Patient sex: M
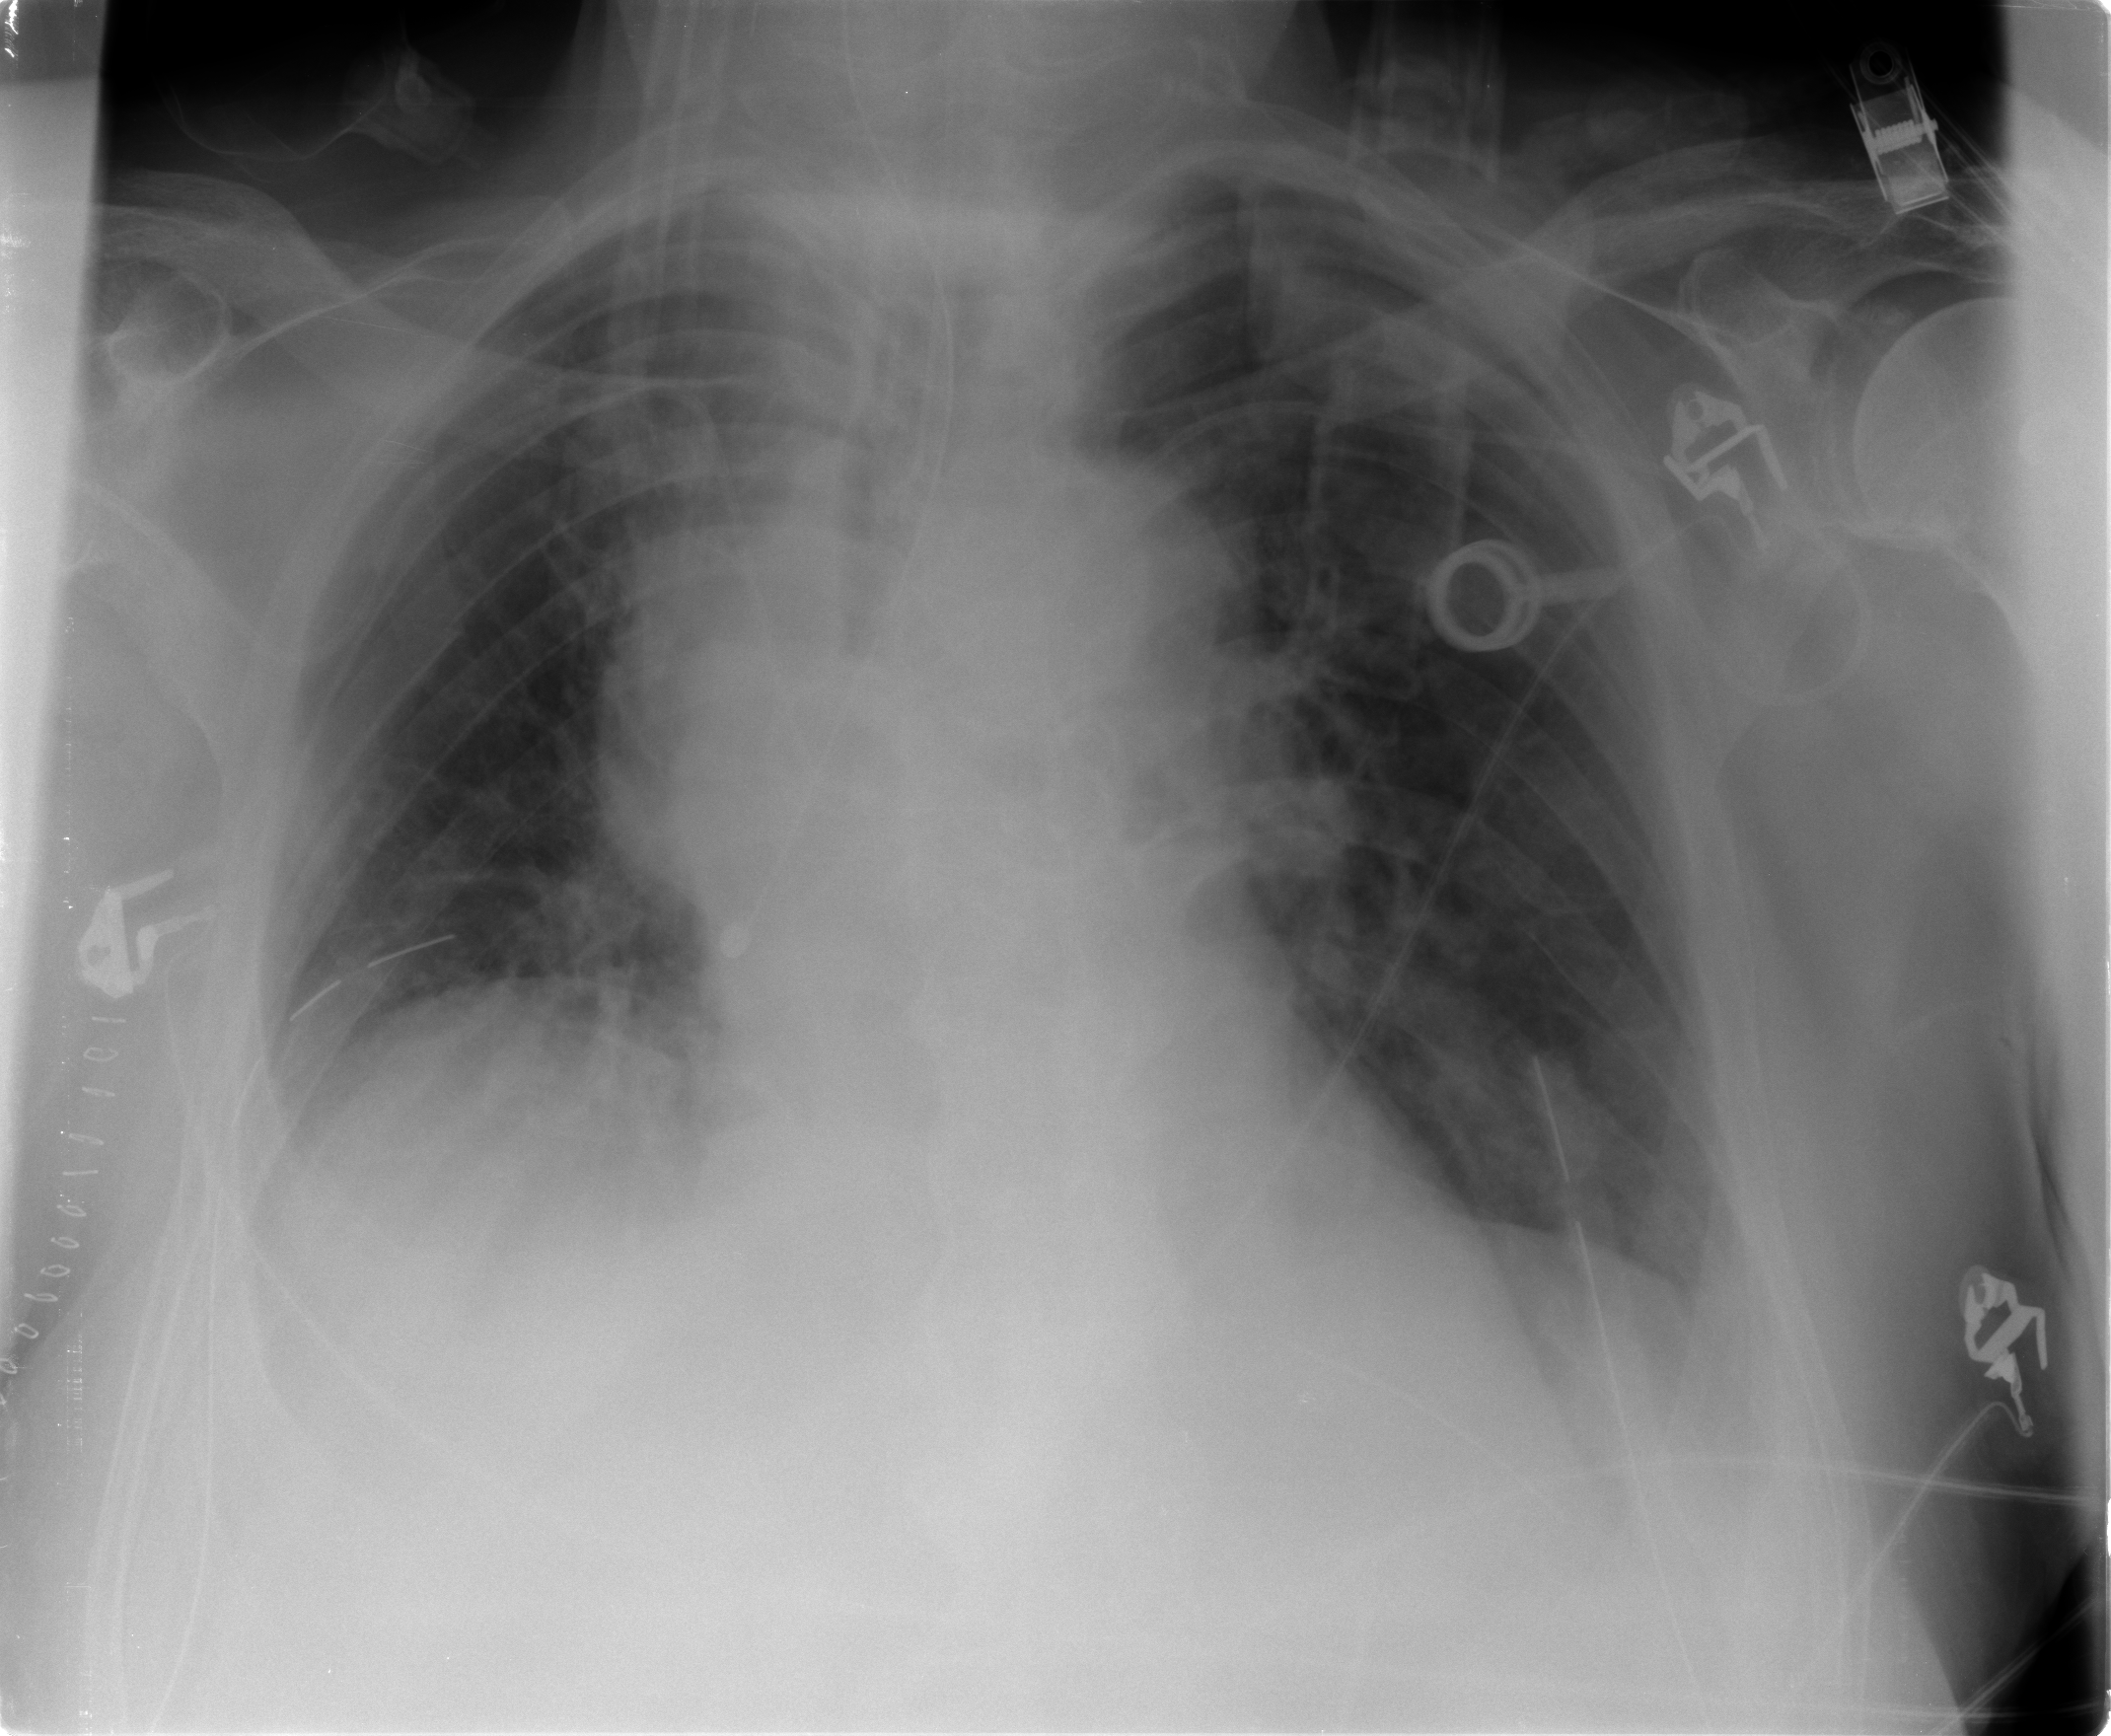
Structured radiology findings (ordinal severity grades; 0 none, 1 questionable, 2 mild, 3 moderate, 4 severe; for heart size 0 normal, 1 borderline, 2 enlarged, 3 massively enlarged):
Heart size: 1
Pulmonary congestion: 1
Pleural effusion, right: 2
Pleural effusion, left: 2
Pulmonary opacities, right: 1
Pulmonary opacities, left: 1
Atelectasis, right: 2
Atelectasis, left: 2